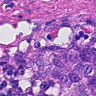
Metastatic tissue present: yes